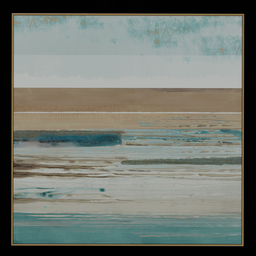
Label: decoration